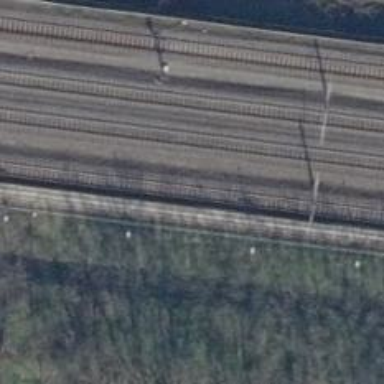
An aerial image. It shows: Electrified rail siding with contact line.